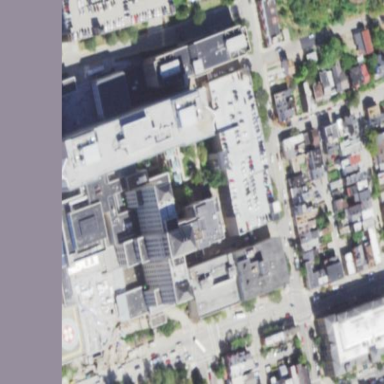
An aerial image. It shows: Hospital.